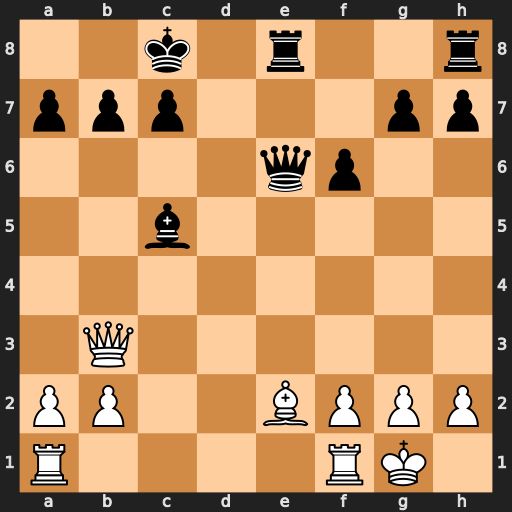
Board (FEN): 2k1r2r/ppp3pp/4qp2/2b5/8/1Q6/PP2BPPP/R4RK1
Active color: w
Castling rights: -
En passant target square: -
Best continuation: Qxe6+ Rxe6 Bg4